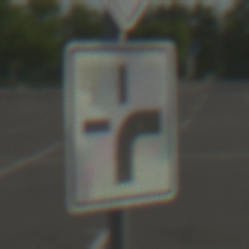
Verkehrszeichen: VerlaufVorfahrtsstrasse3
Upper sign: Vorfahrtsstrasse
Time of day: MorningAfternoon
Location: Outdoor (Suburban)
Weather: PartlyCloudy
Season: NotSpecified
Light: Natural